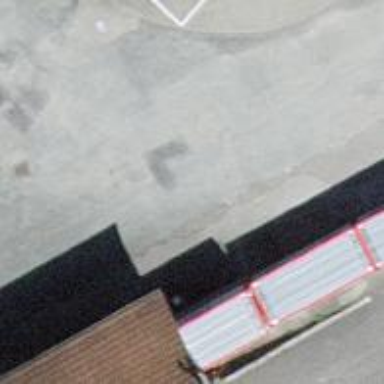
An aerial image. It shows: Bus stop with platform for public transport.